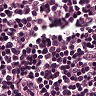
Metastatic tissue present: no